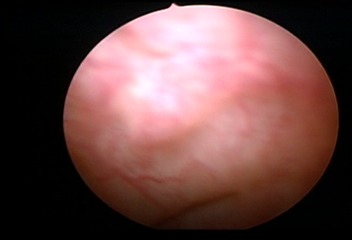
Modality: WLC
Class: Normal mucosa
Bladder cancer association: No